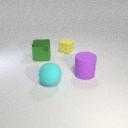
large green metal cube to the left of large cyan rubber sphere